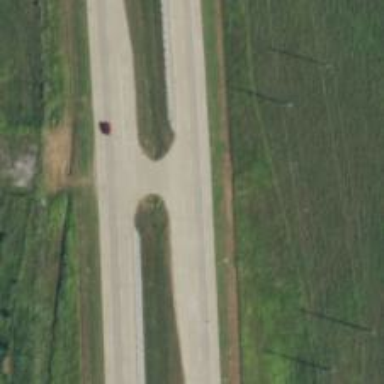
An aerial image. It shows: Trunk highway with expressway features.